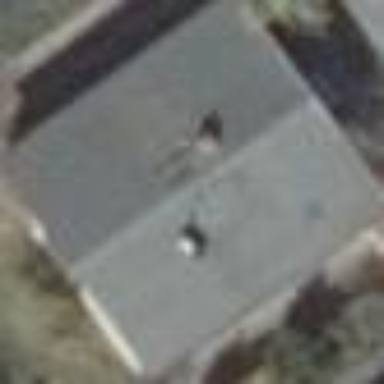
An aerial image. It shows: Detached building with gabled roof.